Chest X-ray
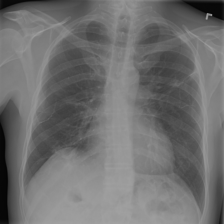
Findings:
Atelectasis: negative
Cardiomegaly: negative
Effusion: negative
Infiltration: negative
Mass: negative
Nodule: negative
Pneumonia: negative
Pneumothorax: negative
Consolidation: negative
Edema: negative
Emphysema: negative
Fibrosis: negative
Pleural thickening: negative
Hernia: negative